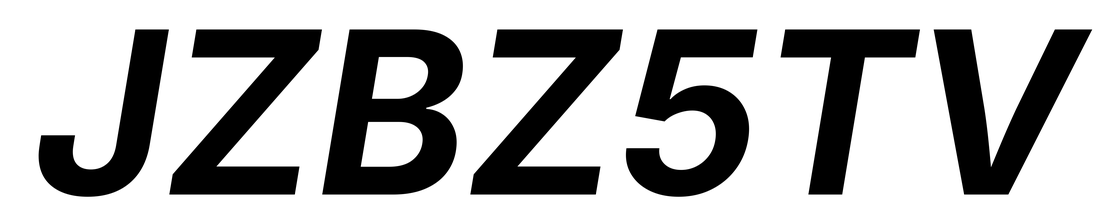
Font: Inter-Italic_Bold_Italic